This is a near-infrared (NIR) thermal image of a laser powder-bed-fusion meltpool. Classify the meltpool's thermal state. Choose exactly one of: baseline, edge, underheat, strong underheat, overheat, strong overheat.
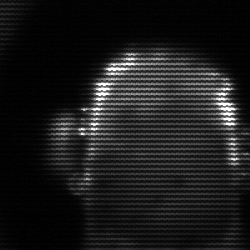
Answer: baseline